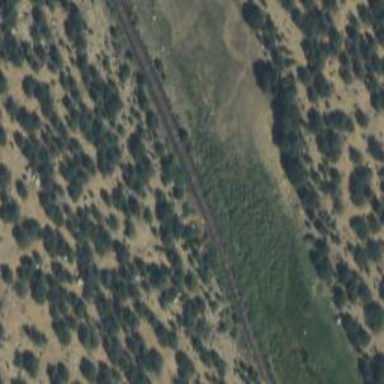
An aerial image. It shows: Disused railway.